Question: I have a bunch (currently) HyperlinkButtons on my main web page. I want to have 2 versions for the image of each button: selected and unselected. This way when the users enters a page the corresponding button will change to the "selected" image.
Here is an image of what I want to accomplish:

This seems to me like something trivial, but so far I have been running into a stone wall.
I would prefer to do everything from the XAML (but I will be grateful for any solution).
Here is a little of my XAML:
'''
<ScrollViewer x:Name="NavScrollViewer" Margin="-5,12,5,-12" ScrollViewer.VerticalScrollBarVisibility="Visible" IsEnabled="True"
Style="{StaticResource ContentViewerStyle}">
<StackPanel x:Name="ToolboxPanel" Orientation="Vertical" d:LayoutOverrides="Width" Height="Auto">
<HyperlinkButton x:Name="DashboardButton"
Content="Assets/icon_dashboard.png"
Style="{StaticResource ToolStyle}"
TargetName="ContentFrame"
NavigateUri="/Dashboard"
Height="50"
/>
<TextBlock Text="Dashboard" HorizontalAlignment="Center" Height="20" Style="{StaticResource ComponentNameStyle}"/>
<HyperlinkButton x:Name="ConfigurationButton"
Content="Assets/icon_dashboard.png"
Style="{StaticResource ToolStyle}"
TargetName="ContentFrame"
NavigateUri="/CRSConfiguration"
Height="50"
/>
<TextBlock Text="Configuration" HorizontalAlignment="Center" Height="20" Style="{StaticResource ComponentNameStyle}"/>
<HyperlinkButton x:Name="ScanEnginestionButton"
Content="Assets/icon_dashboard.png"
Style="{StaticResource ToolStyle}"
TargetName="ContentFrame"
NavigateUri="/ScanEngines"
Height="50"
/>...
'''
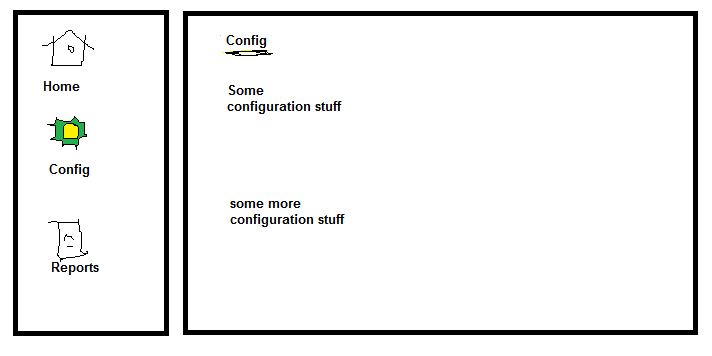
Answer: You need to have a toggle button and set its IsChecked property to toggle among its visual states. You may go through this post <URL>